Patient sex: F
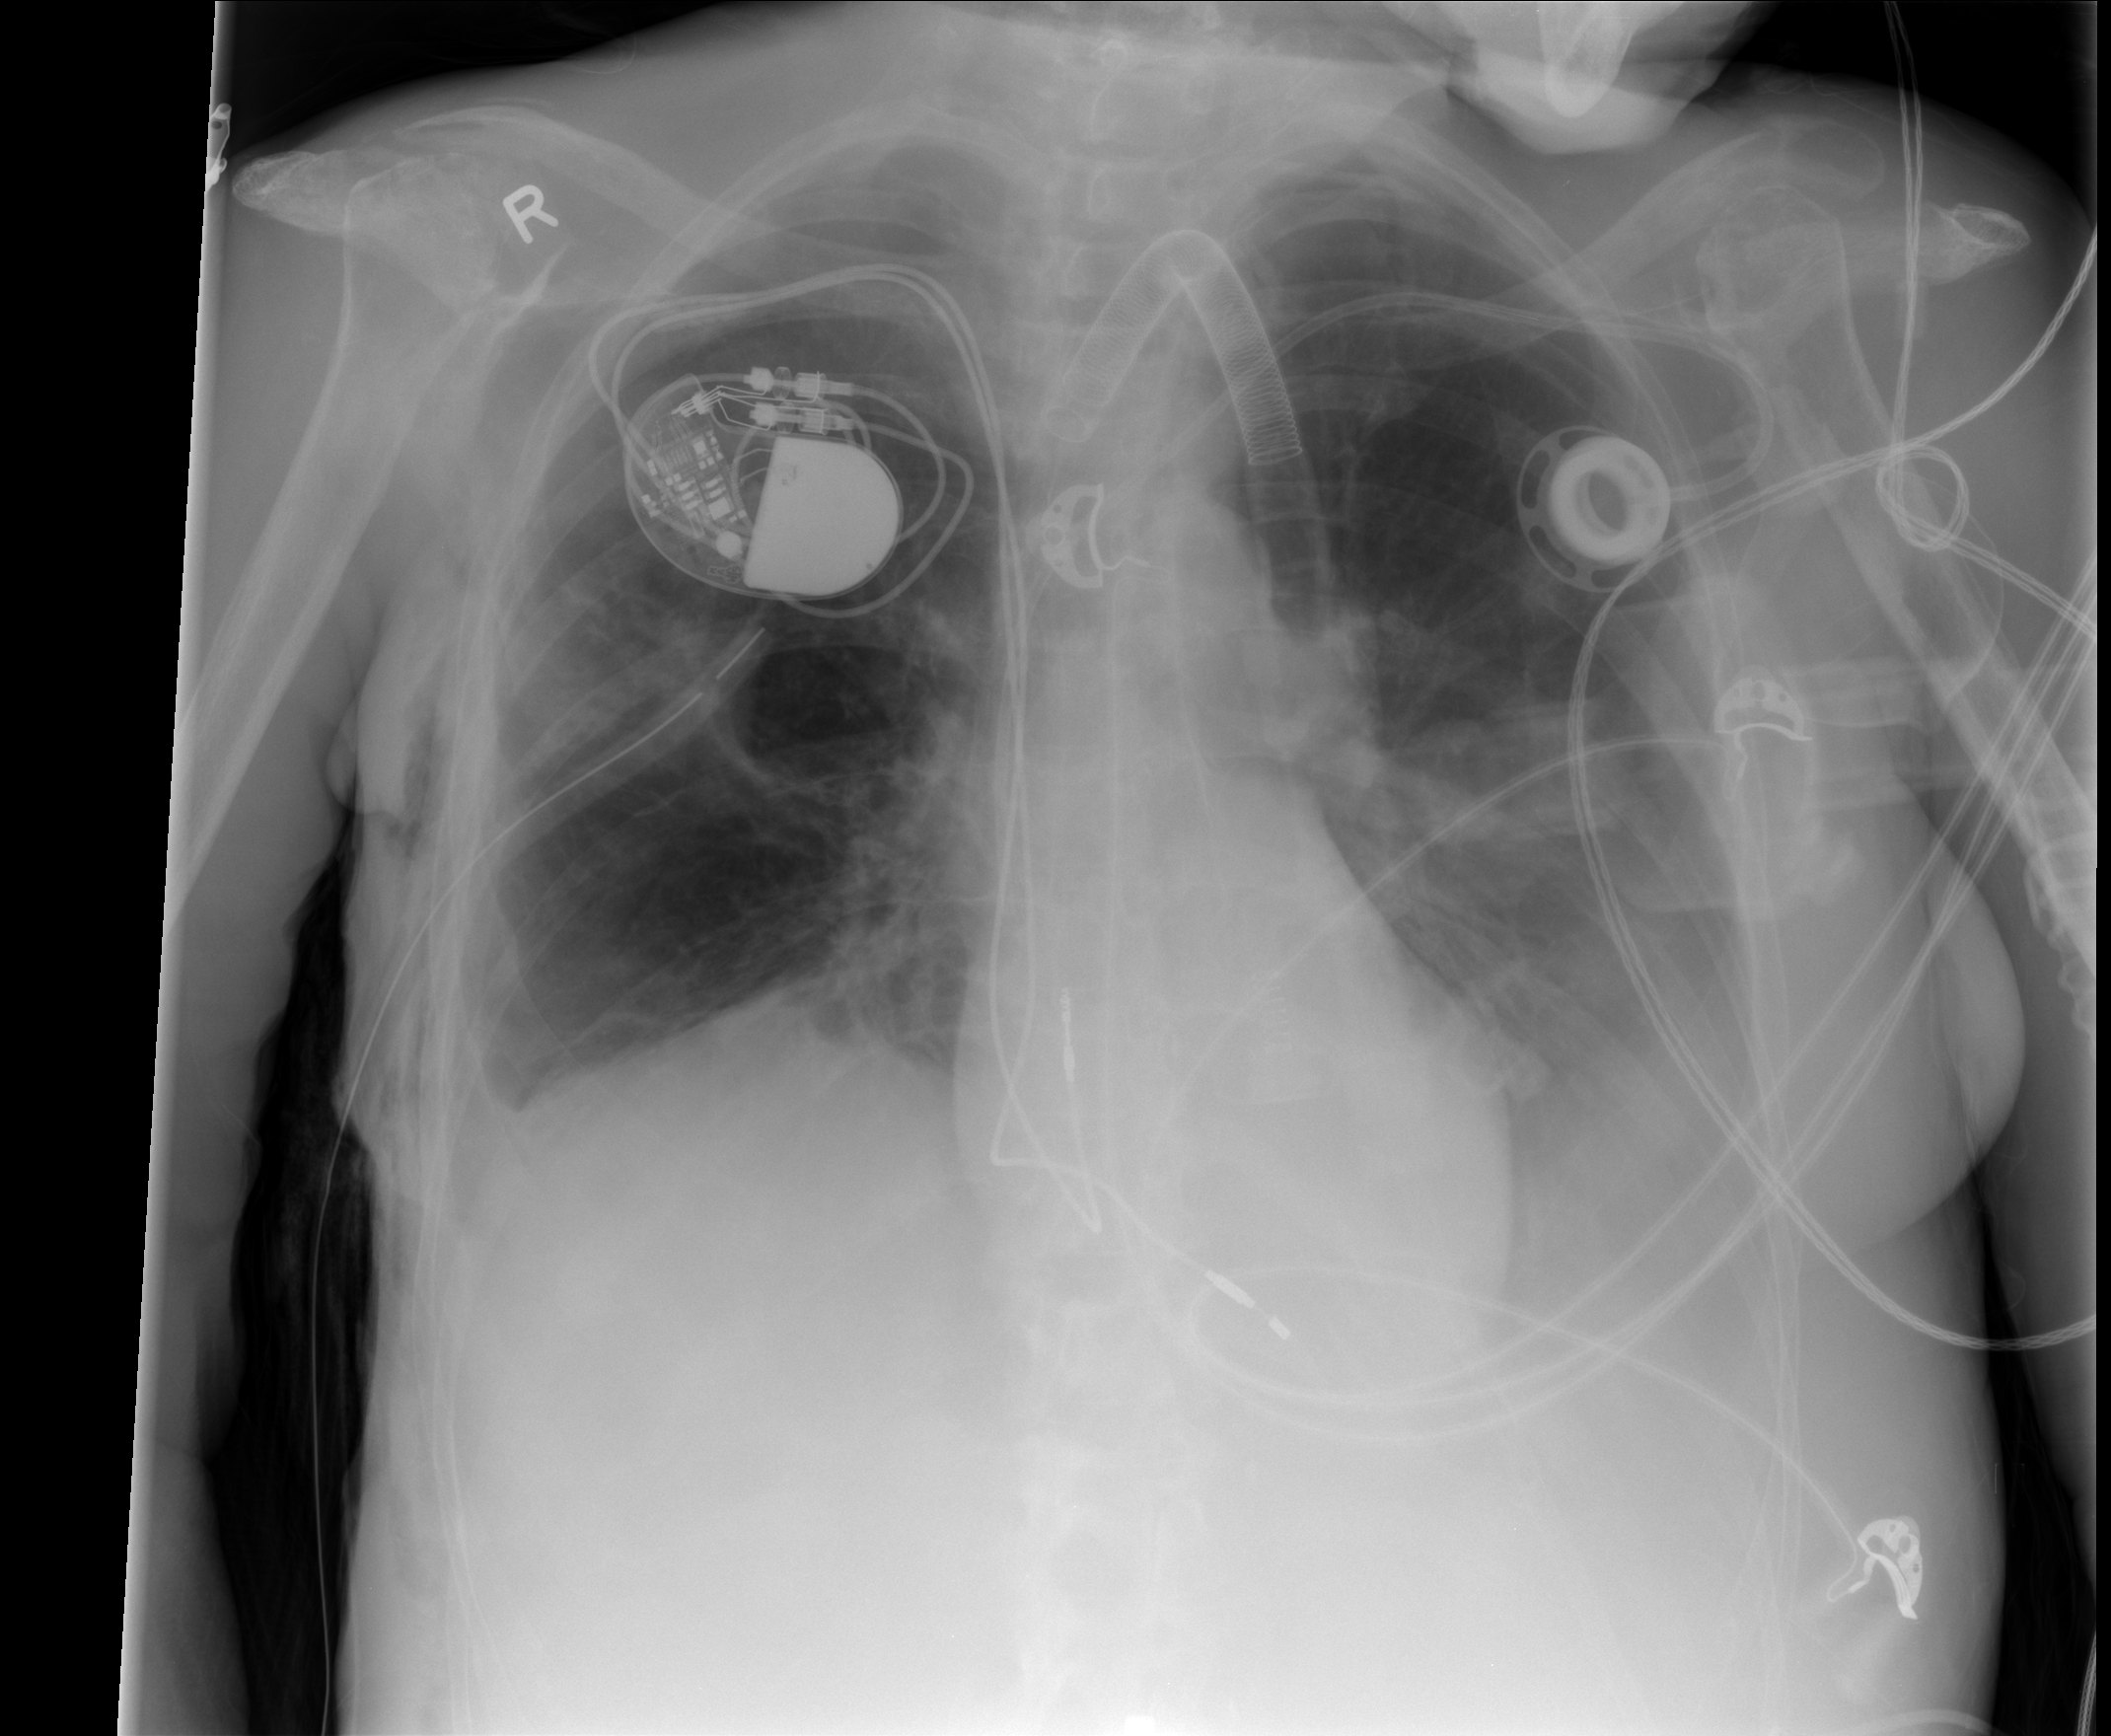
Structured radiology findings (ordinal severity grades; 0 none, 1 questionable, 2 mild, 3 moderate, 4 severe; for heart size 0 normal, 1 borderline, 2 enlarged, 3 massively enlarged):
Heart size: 0
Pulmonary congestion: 2
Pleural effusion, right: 2
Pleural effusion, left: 2
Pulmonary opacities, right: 0
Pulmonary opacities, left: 0
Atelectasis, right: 2
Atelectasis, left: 3